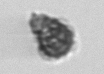
Label: Syracosphaera_pulchra